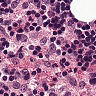
Metastatic tissue present: no